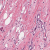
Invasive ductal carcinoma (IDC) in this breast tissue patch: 0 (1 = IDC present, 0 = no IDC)